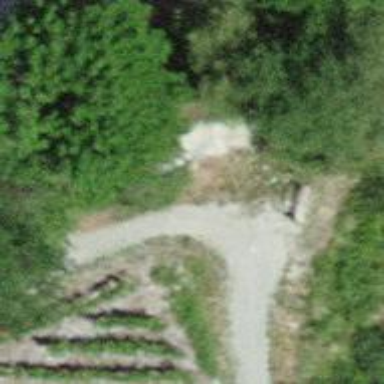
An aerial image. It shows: Bench for seating.